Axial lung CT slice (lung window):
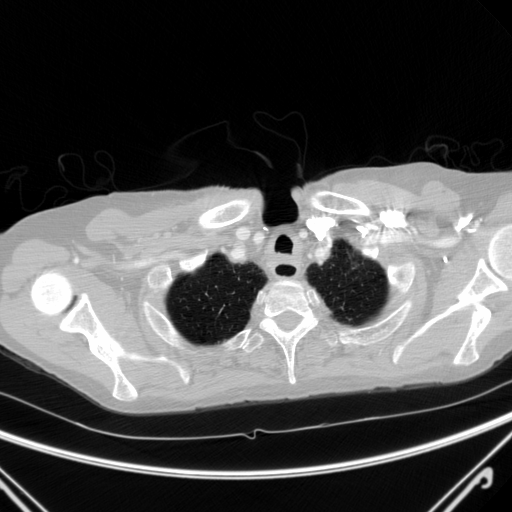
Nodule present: no